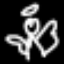
Label: angel